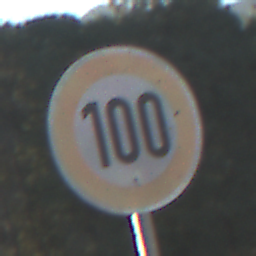
Verkehrszeichen: Geschwindigkeit100
Umgebung: Outdoor, Nature
Tageszeit: SunriseSunset
Wetter: Clear
Licht: Natural
Jahreszeit: NotSpecified
Kontrast: HighContrast